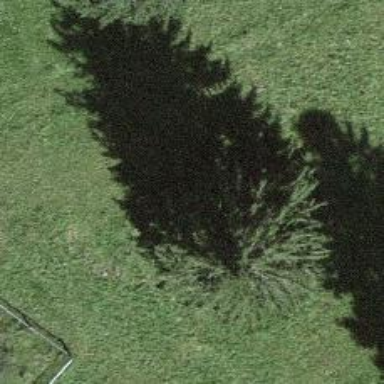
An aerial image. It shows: Single tag "natural: tree."